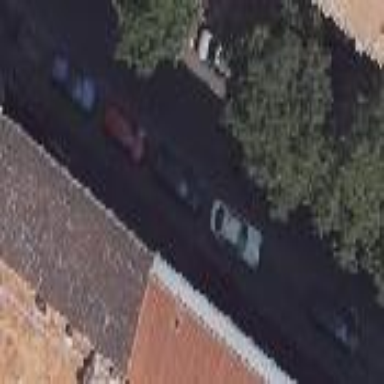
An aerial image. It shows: Street-side parking area with sett surface.